Question: I wrote this code to download a file from an FTP server. When the program tries to download and save the file, I get an access denied error. I tried opening the program with admin rights, but it gives the same error.
'''
WebClient request = new WebClient();
request.Credentials = new NetworkCredential(txtFTPuser.Text,
txtFTPpassword.Text);
/*List all directory files*/
byte[] fileData = request.DownloadData(fullDownloaPath);//dnoces.dreamhost.com
FileStream fi = File.Create(downloadTo);
fi.Write(fileData, 0, fileData.Length);
fi.Close();
MessageBox.Show("Completed!");
'''

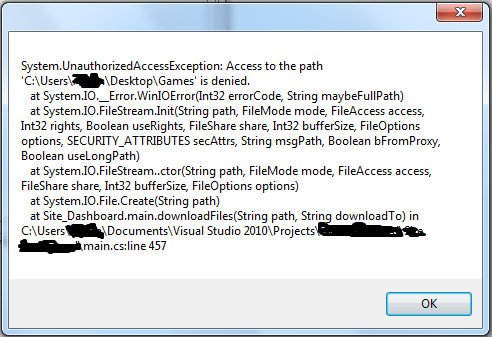
Answer: You need to provide the full file path in your call to 'File.Create'. Right now, you're trying to overwrite your "Games" directory with the file you're downloading, and that's no good.
Try setting 'downloadTo' to something like 'C:\Users\agam\Desktop\Games\myfile.ext' instead of, as it's likely set to now, 'C:\Users\agam\Desktop\Games\'.
---
As an aside, there are two obvious improvements to your code I'd encourage you to look at:
- <URL>
For example:
'''
using (WebClient request = new WebClient())
{
request.Credentials = new NetworkCredential(txtFTPuser.Text,
txtFTPpassword.Text);
request.DownloadFile(fullDownloadPath, downloadTo);
MessageBox.Show("Completed!");
}
'''